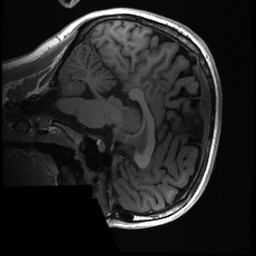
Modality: T1w
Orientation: sagittal